Question:
### Elevating both Prerequisite and MSI
As detailed in the links below, when using dotNetInstaller bootstrapper:
Under the "Runtime" section set the "administrator_required" to "True"
this will allow dotNetInstaller to elevate components
- So installing .NET 4 prerequisite starts to work when administrator_required is true, even if user does not run the installer with "Run as Administrator".- But now the msi is run with elevated privileges as well! Even though it is built for per user / non-elevated installs and running the msi directly installs it fine without any elevation (built with WiX).
dotNetInstaller: UAC Elevation on Install
<URL>
Configuring dotNetInstaller 2.0 to install custom prerequisites and then run a custom exe with elevated privileges.
<URL>
### How to Elevate Only Prerequisite but Not MSI?
My .msi is per user not per machine and if the .NET 4 prerequisite is already installed then there is no need for elevation at all.
- And the unnecessary elevation of (per-user) msi has the further effect of requiring elevation for uninstall.- How to achieve selectivity - elevate .NET 4 installer, but not the application msi?
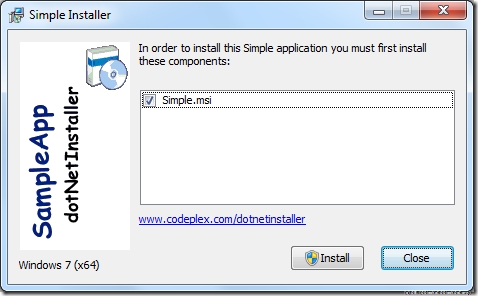
Answer: Turns out selective elevation of prerequisites is not supported at the moment, <URL> ...